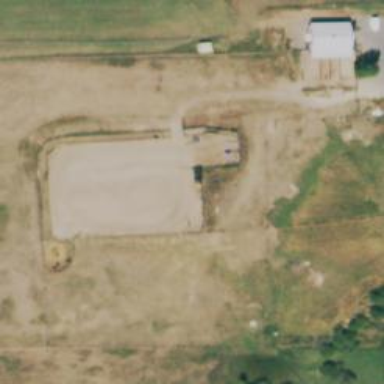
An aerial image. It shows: Equestrian pitch with unpaved surface.